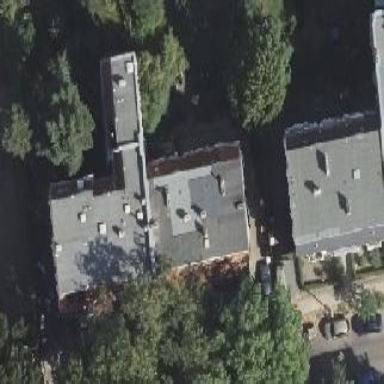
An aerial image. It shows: Apartment building with double saltbox roof shape.